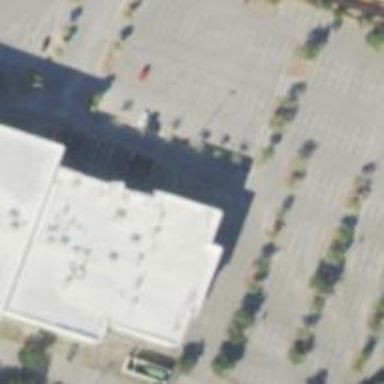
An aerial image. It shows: Parking space.